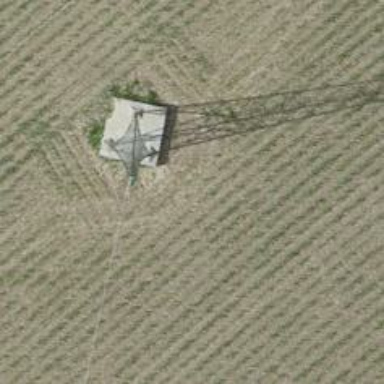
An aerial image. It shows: Antenna.